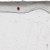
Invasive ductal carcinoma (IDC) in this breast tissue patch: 0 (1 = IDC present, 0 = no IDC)